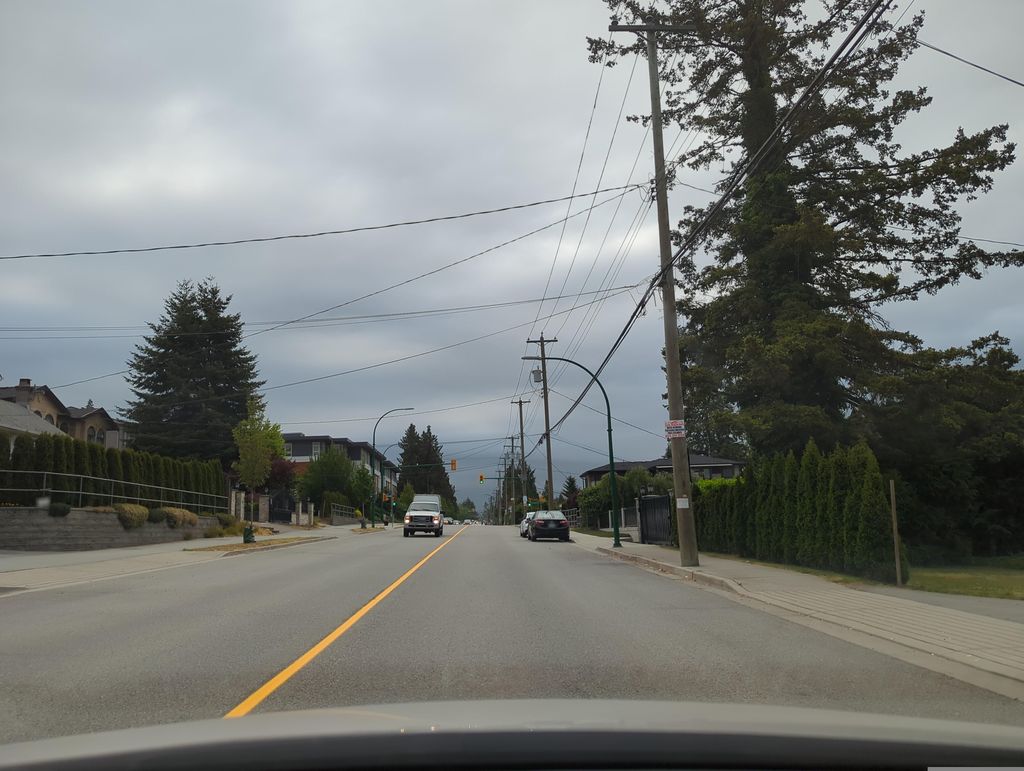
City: vancouver